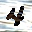
Label: 4